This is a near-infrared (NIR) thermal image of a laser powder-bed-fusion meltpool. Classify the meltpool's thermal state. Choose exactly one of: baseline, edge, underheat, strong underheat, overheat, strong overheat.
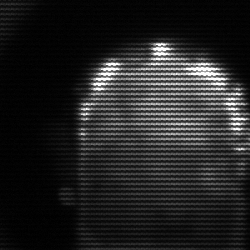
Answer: baseline